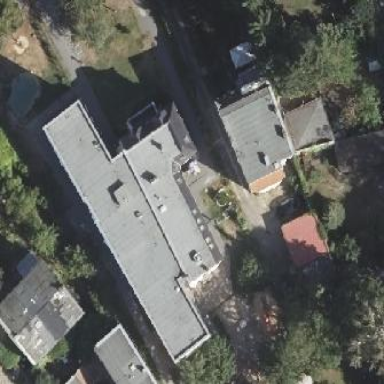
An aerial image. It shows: Kindergarten.